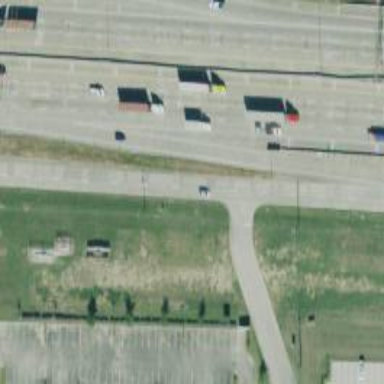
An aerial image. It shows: Secondary road with frontage road.